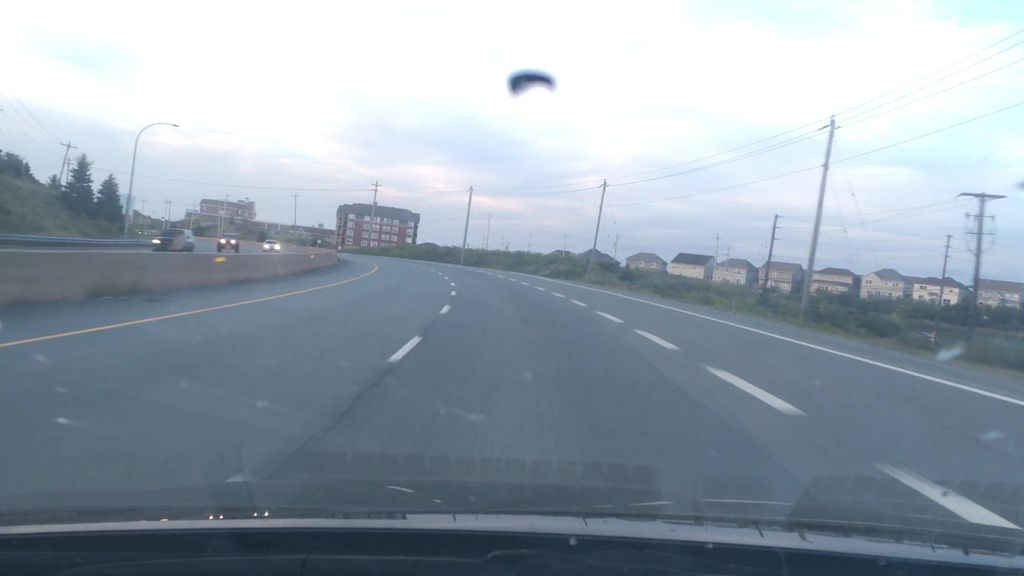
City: halifax